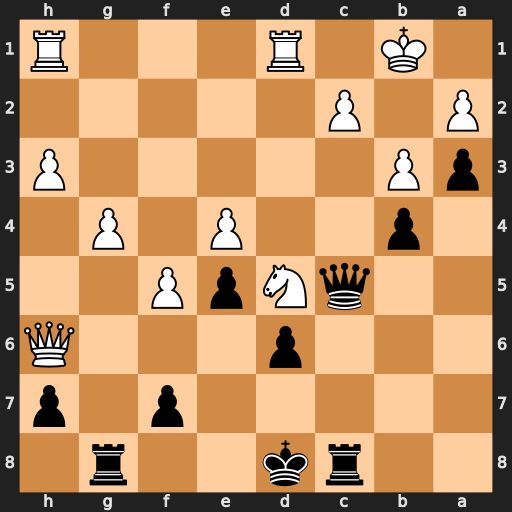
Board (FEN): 2rk2r1/5p1p/3p3Q/2qNpP2/1p2P1P1/pP5P/P1P5/1K1R3R
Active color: b
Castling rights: -
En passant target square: -
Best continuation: Qxc2+ Ka1 Qb2#